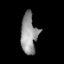
Tissue: lung
Cell type: Epithelial cells
Senescence score: 0.1863
Nuclear area (px): 645
Mean DAPI intensity: 146.972